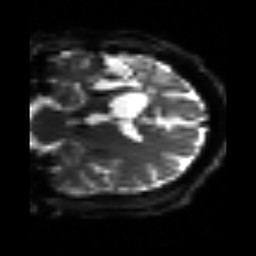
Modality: sbref
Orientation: coronal
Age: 42
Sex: male
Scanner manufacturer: siemens
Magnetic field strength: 3 T
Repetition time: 3.2 s
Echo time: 0.081 s